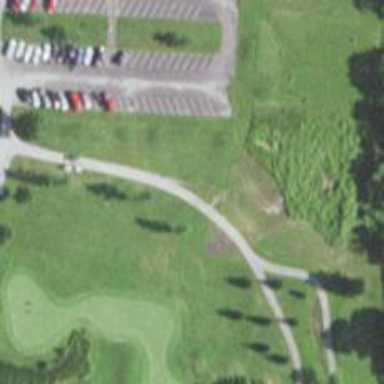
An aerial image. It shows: Pathway for golfing.